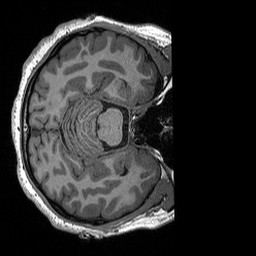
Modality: T1w
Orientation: axial
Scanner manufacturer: siemens
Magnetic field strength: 3 T
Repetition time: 2.3 s
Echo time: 0.00298 s